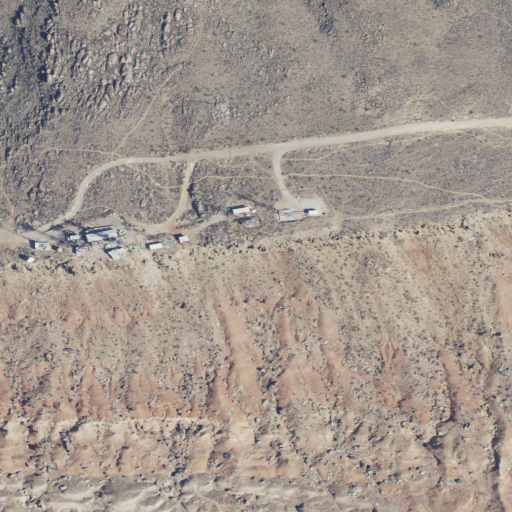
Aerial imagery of mountain in Utah named Webb Hill containing shrub, grassland, and open development